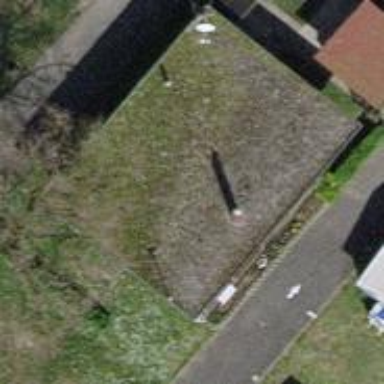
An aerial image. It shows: Building with flat roof.